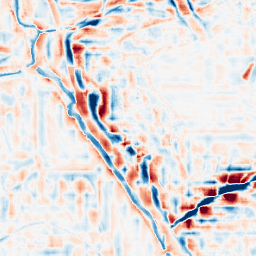
Category: wavelet
Decomposition family: wavelet_reverse_biorthogonal
Decomposition parameters: wavelet: rbio2.4
level: 4
Upsampling method: sinc_hamming
Upsampling parameters: scale: 4
kernel_size: 16
Upsampling scale: 4